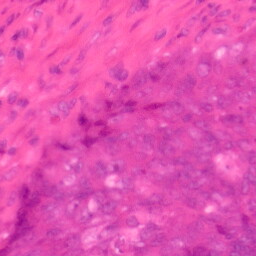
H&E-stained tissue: Colon